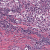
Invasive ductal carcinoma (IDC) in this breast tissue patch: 1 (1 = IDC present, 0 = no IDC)